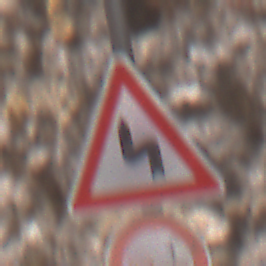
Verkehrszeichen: DoppelkurveZunaechstLinks
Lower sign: VerbotUeberholenEinspurigeFahrzeuge
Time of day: Midday
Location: Outdoor (Urban)
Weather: PartlyCloudy
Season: NotSpecified
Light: Natural